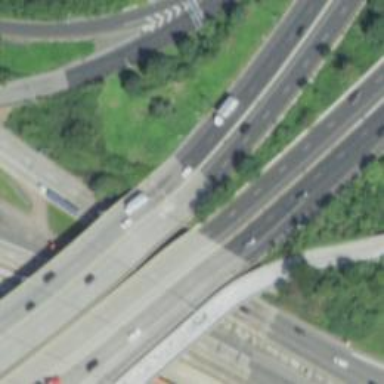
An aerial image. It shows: Motorway bridge crossing urban freeway/expressway.